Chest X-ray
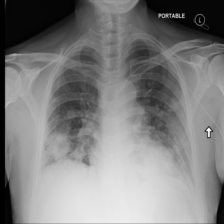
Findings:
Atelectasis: negative
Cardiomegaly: negative
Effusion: negative
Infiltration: negative
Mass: positive
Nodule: negative
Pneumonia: negative
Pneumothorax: negative
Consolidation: negative
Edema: negative
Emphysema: negative
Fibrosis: negative
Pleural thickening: negative
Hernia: negative